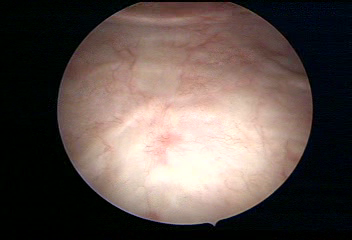
Modality: WLC
Class: Foreign bodies
Subclass: AirBubble
Bladder cancer association: No
Annotated structures: Air bubble